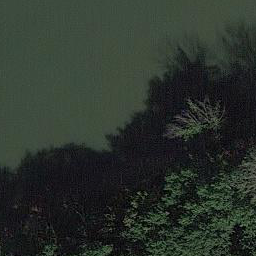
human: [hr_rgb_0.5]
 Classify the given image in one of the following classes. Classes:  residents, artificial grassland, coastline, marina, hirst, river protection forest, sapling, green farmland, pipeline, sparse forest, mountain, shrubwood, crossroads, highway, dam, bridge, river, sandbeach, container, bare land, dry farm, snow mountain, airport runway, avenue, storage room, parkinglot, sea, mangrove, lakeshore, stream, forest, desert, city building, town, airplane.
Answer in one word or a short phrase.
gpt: river protection forest